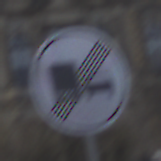
Verkehrszeichen: EndeUeberholverbotKraftfahrzeuge
Umgebung: Outdoor, Urban
Tageszeit: MorningAfternoon
Wetter: PartlyCloudy
Licht: Natural
Jahreszeit: NotSpecified
Kontrast: LowContrast